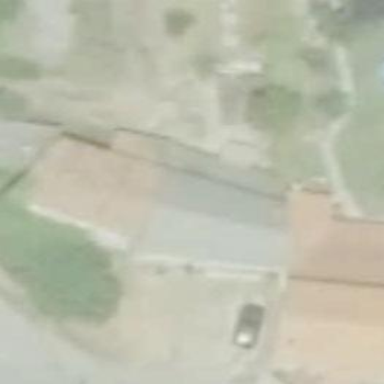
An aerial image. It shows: Simple and straightforward house.